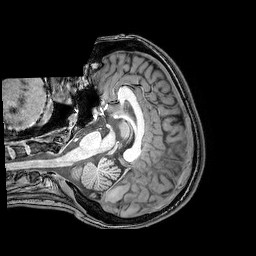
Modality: T1w
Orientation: axial
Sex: female
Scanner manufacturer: philips
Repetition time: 0.008075 s
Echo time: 0.00369 s